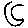
Label: moon